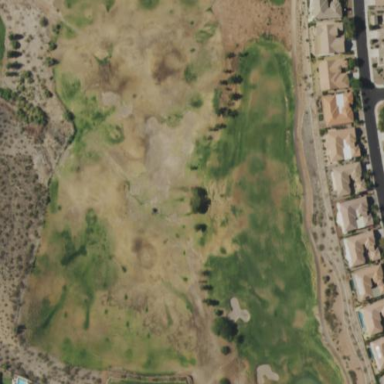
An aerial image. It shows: Area with grass used as rough in golf course.